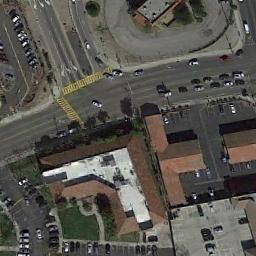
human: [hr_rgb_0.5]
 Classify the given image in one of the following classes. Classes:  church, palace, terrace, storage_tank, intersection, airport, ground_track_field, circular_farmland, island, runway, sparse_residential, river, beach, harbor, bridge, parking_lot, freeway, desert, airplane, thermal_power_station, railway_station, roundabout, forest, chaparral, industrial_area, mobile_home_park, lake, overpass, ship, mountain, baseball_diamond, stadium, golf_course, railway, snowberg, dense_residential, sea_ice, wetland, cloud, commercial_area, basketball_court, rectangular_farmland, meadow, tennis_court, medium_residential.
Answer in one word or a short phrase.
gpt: intersection